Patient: sex M, age 61
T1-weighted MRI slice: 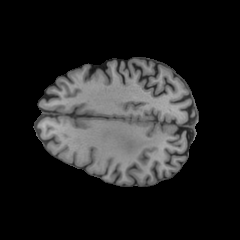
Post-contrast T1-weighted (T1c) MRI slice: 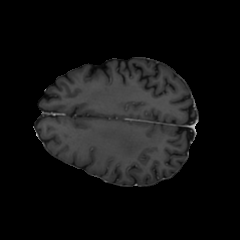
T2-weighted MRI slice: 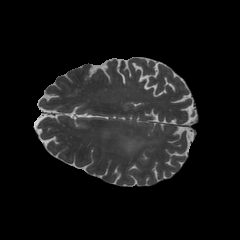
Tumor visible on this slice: yes
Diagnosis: Astrocytoma, IDH-wildtype
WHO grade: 3